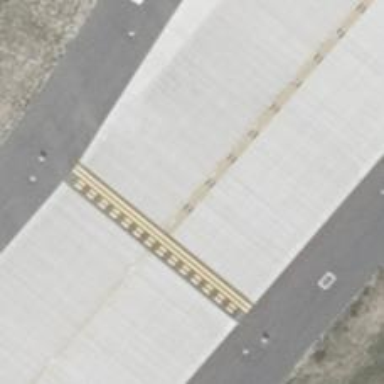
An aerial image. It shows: Runway holding position.